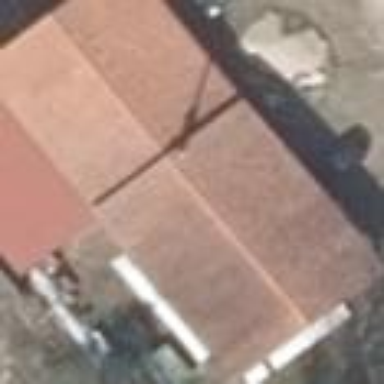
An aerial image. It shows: Shed building.